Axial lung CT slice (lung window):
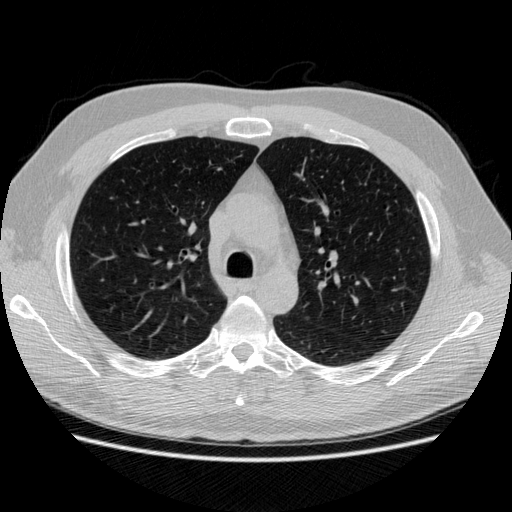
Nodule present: no